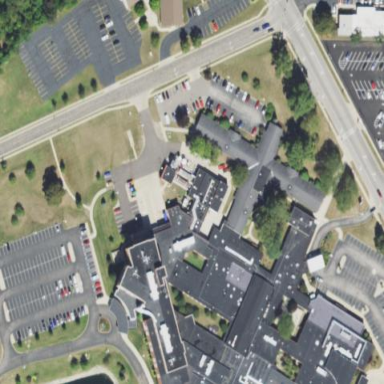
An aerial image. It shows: Nursing home building.